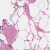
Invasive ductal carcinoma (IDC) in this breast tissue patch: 0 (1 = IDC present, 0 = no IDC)